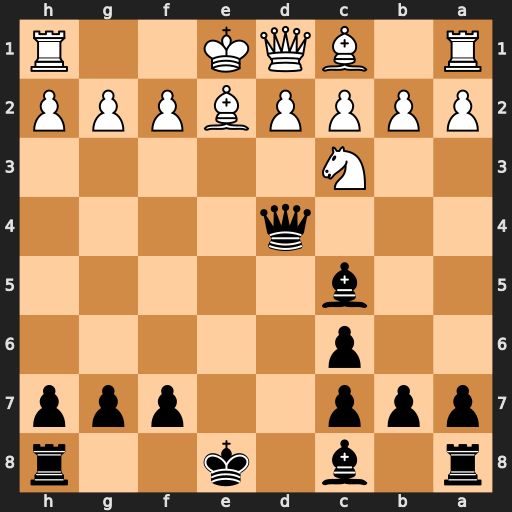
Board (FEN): r1b1k2r/ppp2ppp/2p5/2b5/3q4/2N5/PPPPBPPP/R1BQK2R
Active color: b
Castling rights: KQkq
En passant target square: -
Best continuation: Qxf2#